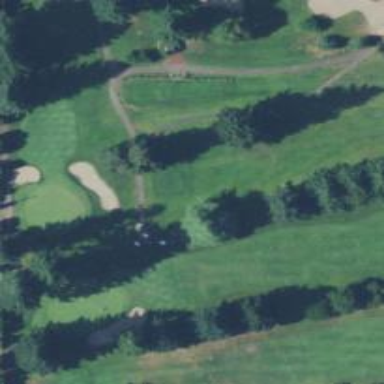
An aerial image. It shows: Grassy area designated as golf tee.